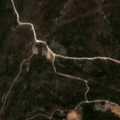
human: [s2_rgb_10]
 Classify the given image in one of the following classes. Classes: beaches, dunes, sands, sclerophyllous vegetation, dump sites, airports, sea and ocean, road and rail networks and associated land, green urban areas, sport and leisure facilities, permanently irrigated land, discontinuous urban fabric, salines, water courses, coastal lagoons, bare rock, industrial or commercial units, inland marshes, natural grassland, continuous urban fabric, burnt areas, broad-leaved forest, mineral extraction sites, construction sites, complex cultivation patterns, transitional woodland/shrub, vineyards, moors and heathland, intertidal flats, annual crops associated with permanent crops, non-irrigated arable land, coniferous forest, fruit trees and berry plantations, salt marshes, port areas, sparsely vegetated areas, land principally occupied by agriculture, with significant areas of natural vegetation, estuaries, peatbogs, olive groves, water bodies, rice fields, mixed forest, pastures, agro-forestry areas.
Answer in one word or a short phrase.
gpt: mineral extraction sites, sclerophyllous vegetation